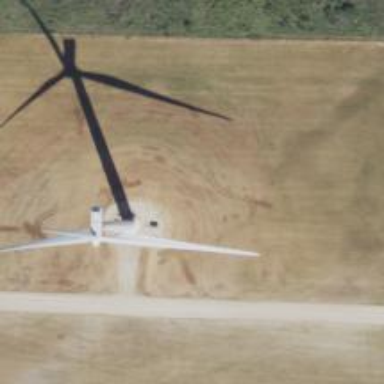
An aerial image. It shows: Wind power generator with horizontal axis wind turbine manufactured by Vestas.